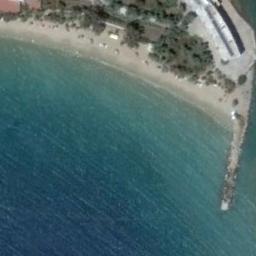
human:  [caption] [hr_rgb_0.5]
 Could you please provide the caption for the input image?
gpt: There are many buildings and trees beside the beach .

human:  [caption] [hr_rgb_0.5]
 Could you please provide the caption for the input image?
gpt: Blue water and prominent coastline and vegetation with houses .

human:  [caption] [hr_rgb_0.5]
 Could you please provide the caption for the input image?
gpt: The beach with khaki sand and some gathered green plants on the beach .

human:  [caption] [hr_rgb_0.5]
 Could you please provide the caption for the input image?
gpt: A ship is going to sea .

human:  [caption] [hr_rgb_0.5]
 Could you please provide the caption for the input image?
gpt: There is a building near the beach .